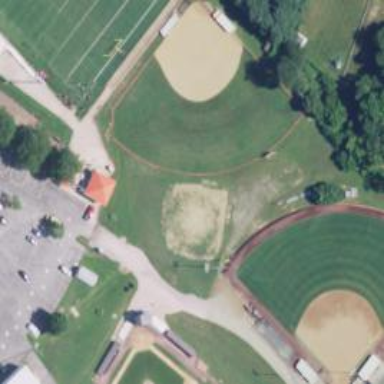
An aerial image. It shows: Baseball pitch for leisure land activities.